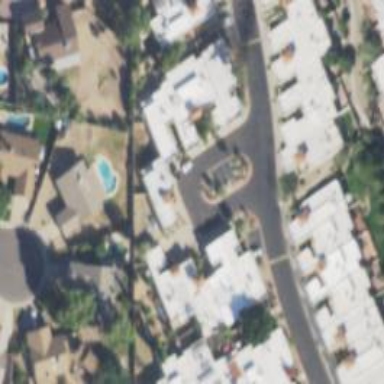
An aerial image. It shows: Asphalt road in residential area.